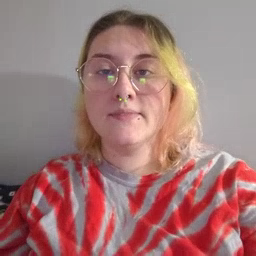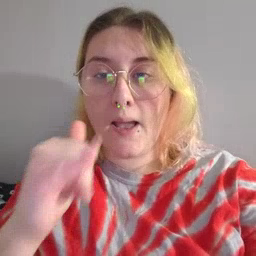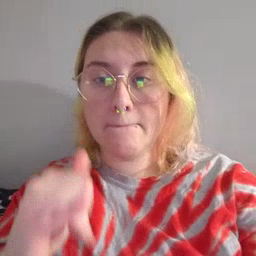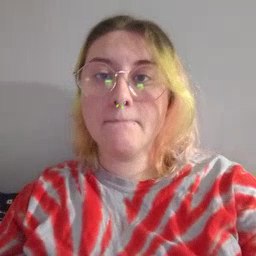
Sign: same